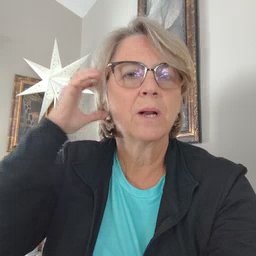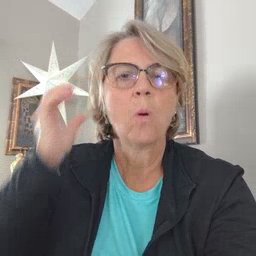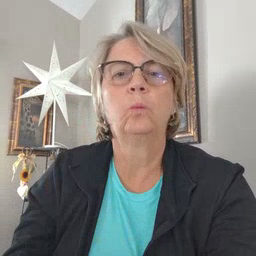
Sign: radio